Question: I'm trying to create a stacked bar chart in MatPlotLib with two distinct x-labels on top and bottom. The upper one is supposed to have a bounding box with the same width as the bars themselves.
Plot that's not quite right

This is how I create the labels:
'''
plt.tick_params(axis="both", left=False, bottom=False, labelleft=False)
plt.xticks(ind, diagram.keys())
ax.set_frame_on(False)
for label, x in zip([q[1] for q in diagram.values()], ind):
ax.text(
x, 1.05, '{:4.0%}'.format(label),
ha="center", va="center",
bbox={"facecolor": "blue", "pad": 3}
)
'''
'diagram' is a dictionary like '{bottom-label: [[contents], top-label]}'
So I guess my question boils down to:
Thanks a lot!
As per request, a runnable example:
'''
import matplotlib.pyplot as plt
import numpy as np
def stacked_bar_chart(
diagram, title="example question", img_name="test_image", width=0.7, clusters=None, show_axes=True,
show_legend=True, show_score=True):
"""
Builds one or multiple scaled stacked bar charts for grade
distributions. saves image as png.
:param show_score: whether the score should be shown on top
:param show_legend: whether the legend should be shown
:param show_axes: whether question name should be shown on bottom
:param clusters: indices of clusters to be displayed.
:param width: the width of the bars as fraction of available space
:param title: diagram title
:param img_name: output path
:param diagram: dictionary: {x-label: [[grade distribution], score]}
:return: nothing.
"""
grades = {
"sehr gut": "#357100",
"gut": "#7fb96a",
"befriedigend": "#fdd902",
"ausreichend": "#f18d04",
"mangelhaft": "#e3540e",
"ungenugend": "#882d23"
}
# select clusters
if clusters is not None:
diagram = {i: diagram[i] for i in clusters}
# normalize score distribution => sum of votes = 1.0
normalized = []
for question in diagram.values():
s = sum(question[0])
normalized.append([x / s for x in question[0]])
# transpose dict values (score distributions) to list of lists
transformed = list(map(list, zip(*normalized)))
# input values for diagram generation
n = len(diagram) # number of columns
ind = np.arange(n) # x values for bar center
base = [0] * n # lower bounds for individual color set
bars = []
fig, ax = plt.subplots()
# loop over grades
for name, grade in zip(grades.keys(), transformed):
assert len(grade) == n, "something went wrong in plotting grade stack " + img_name
bar = plt.bar(ind, grade, width=width, color=grades[name], bottom=base)
bars.append(bar)
# loop over bars
for i, (rect, score) in enumerate(zip(bar, grade)):
# update lower bound for next bar section
base[i] += grade[i]
# label with percentage
# TODO text color white
ax.text(
rect.get_x() + width / 2, rect.get_height() / 2 + rect.get_y(), "{0:.0f}%".format(score * 100),
va="center", ha="center")
# label diagram
plt.suptitle(title)
if show_axes:
plt.tick_params(axis="both", left=False, bottom=False, labelleft=False)
plt.xticks(ind, diagram.keys())
ax.set_frame_on(False)
else:
plt.tick_params(axis="both", left=False, bottom=False, labelleft=False, labelbottom=False)
plt.axis("off")
# show score label above
if show_score:
for label, x in zip([q[1] for q in diagram.values()], ind):
ax.text(
x, 1.05, '{:4.0%}'.format(label),
ha="center", va="center",
bbox={"facecolor": "blue", "pad": 3}
)
# create legend
if show_legend:
plt.legend(
reversed(bars), reversed([*grades]),
bbox_to_anchor=(1, 1), borderaxespad=0)
# save file
plt.show()
diagram = {
"q1": [[1, 2, 3, 4, 5, 6], 0.6],
"q2": [[2, 3, 1, 2, 3, 1], 0.4]
}
stacked_bar_chart(diagram)
'''
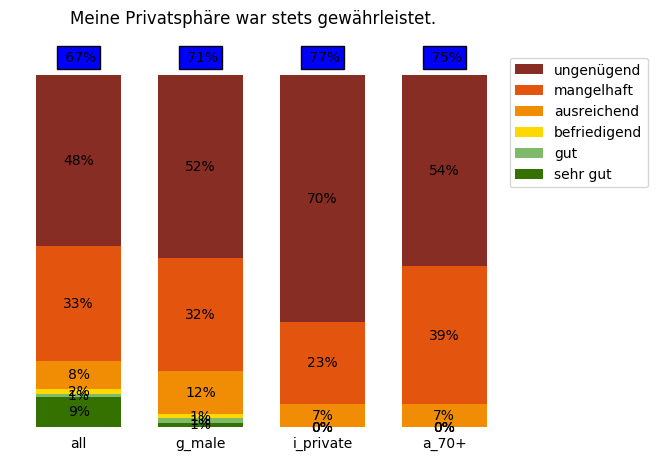
Answer: For arguments why setting the width of a text box to a defined width is hard see <URL> which is about setting the title text box width. In principle the answer over there could be used here as well - making this rather complicated.
A relatively easy solution would be to specify the x-position of the text in data coordinates and its y position in axes coordinates. This allows to create a rectangle as background for the text with the same coordinates such that it looks like a bounding box of the text.
'''
import matplotlib.pyplot as plt
import numpy as np
ind = [1,2,4,5]
data = [4,5,6,4]
perc = np.array(data)/float(np.array(data).sum())
width=0.7
pad = 3 # points
fig, ax = plt.subplots()
bar = ax.bar(ind, data, width=width)
fig.canvas.draw()
for label, x in zip(perc, ind):
text = ax.text(
x, 1.00, '{:4.0%}'.format(label),
ha="center", va="center" , transform=ax.get_xaxis_transform(), zorder=4)
bb= ax.get_window_extent()
h = bb.height/fig.dpi
height = ((text.get_size()+2*pad)/72.)/h
rect = plt.Rectangle((x-width/2.,1.00-height/2.), width=width, height=height,
transform=ax.get_xaxis_transform(), zorder=3,
fill=True, facecolor="lightblue", clip_on=False)
ax.add_patch(rect)
plt.show()
'''
<URL>